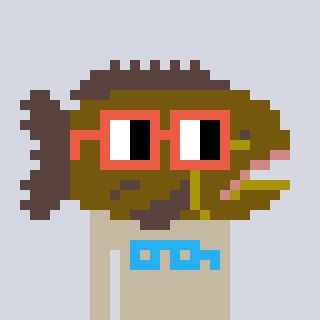
a pixel art character with square orange glasses, a grouper-shaped head and a bege-colored body on a cool background